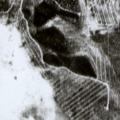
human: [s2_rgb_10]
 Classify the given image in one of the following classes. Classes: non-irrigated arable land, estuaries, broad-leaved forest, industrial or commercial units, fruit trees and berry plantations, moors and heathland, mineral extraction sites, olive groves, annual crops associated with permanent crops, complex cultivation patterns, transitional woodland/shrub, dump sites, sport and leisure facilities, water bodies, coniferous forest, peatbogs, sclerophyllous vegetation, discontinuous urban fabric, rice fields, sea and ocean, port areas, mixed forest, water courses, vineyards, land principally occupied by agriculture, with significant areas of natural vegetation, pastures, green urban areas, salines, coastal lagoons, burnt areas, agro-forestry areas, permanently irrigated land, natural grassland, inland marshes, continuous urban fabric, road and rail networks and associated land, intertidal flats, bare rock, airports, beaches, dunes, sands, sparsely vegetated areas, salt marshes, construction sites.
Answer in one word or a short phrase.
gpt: coniferous forest, transitional woodland/shrub, peatbogs